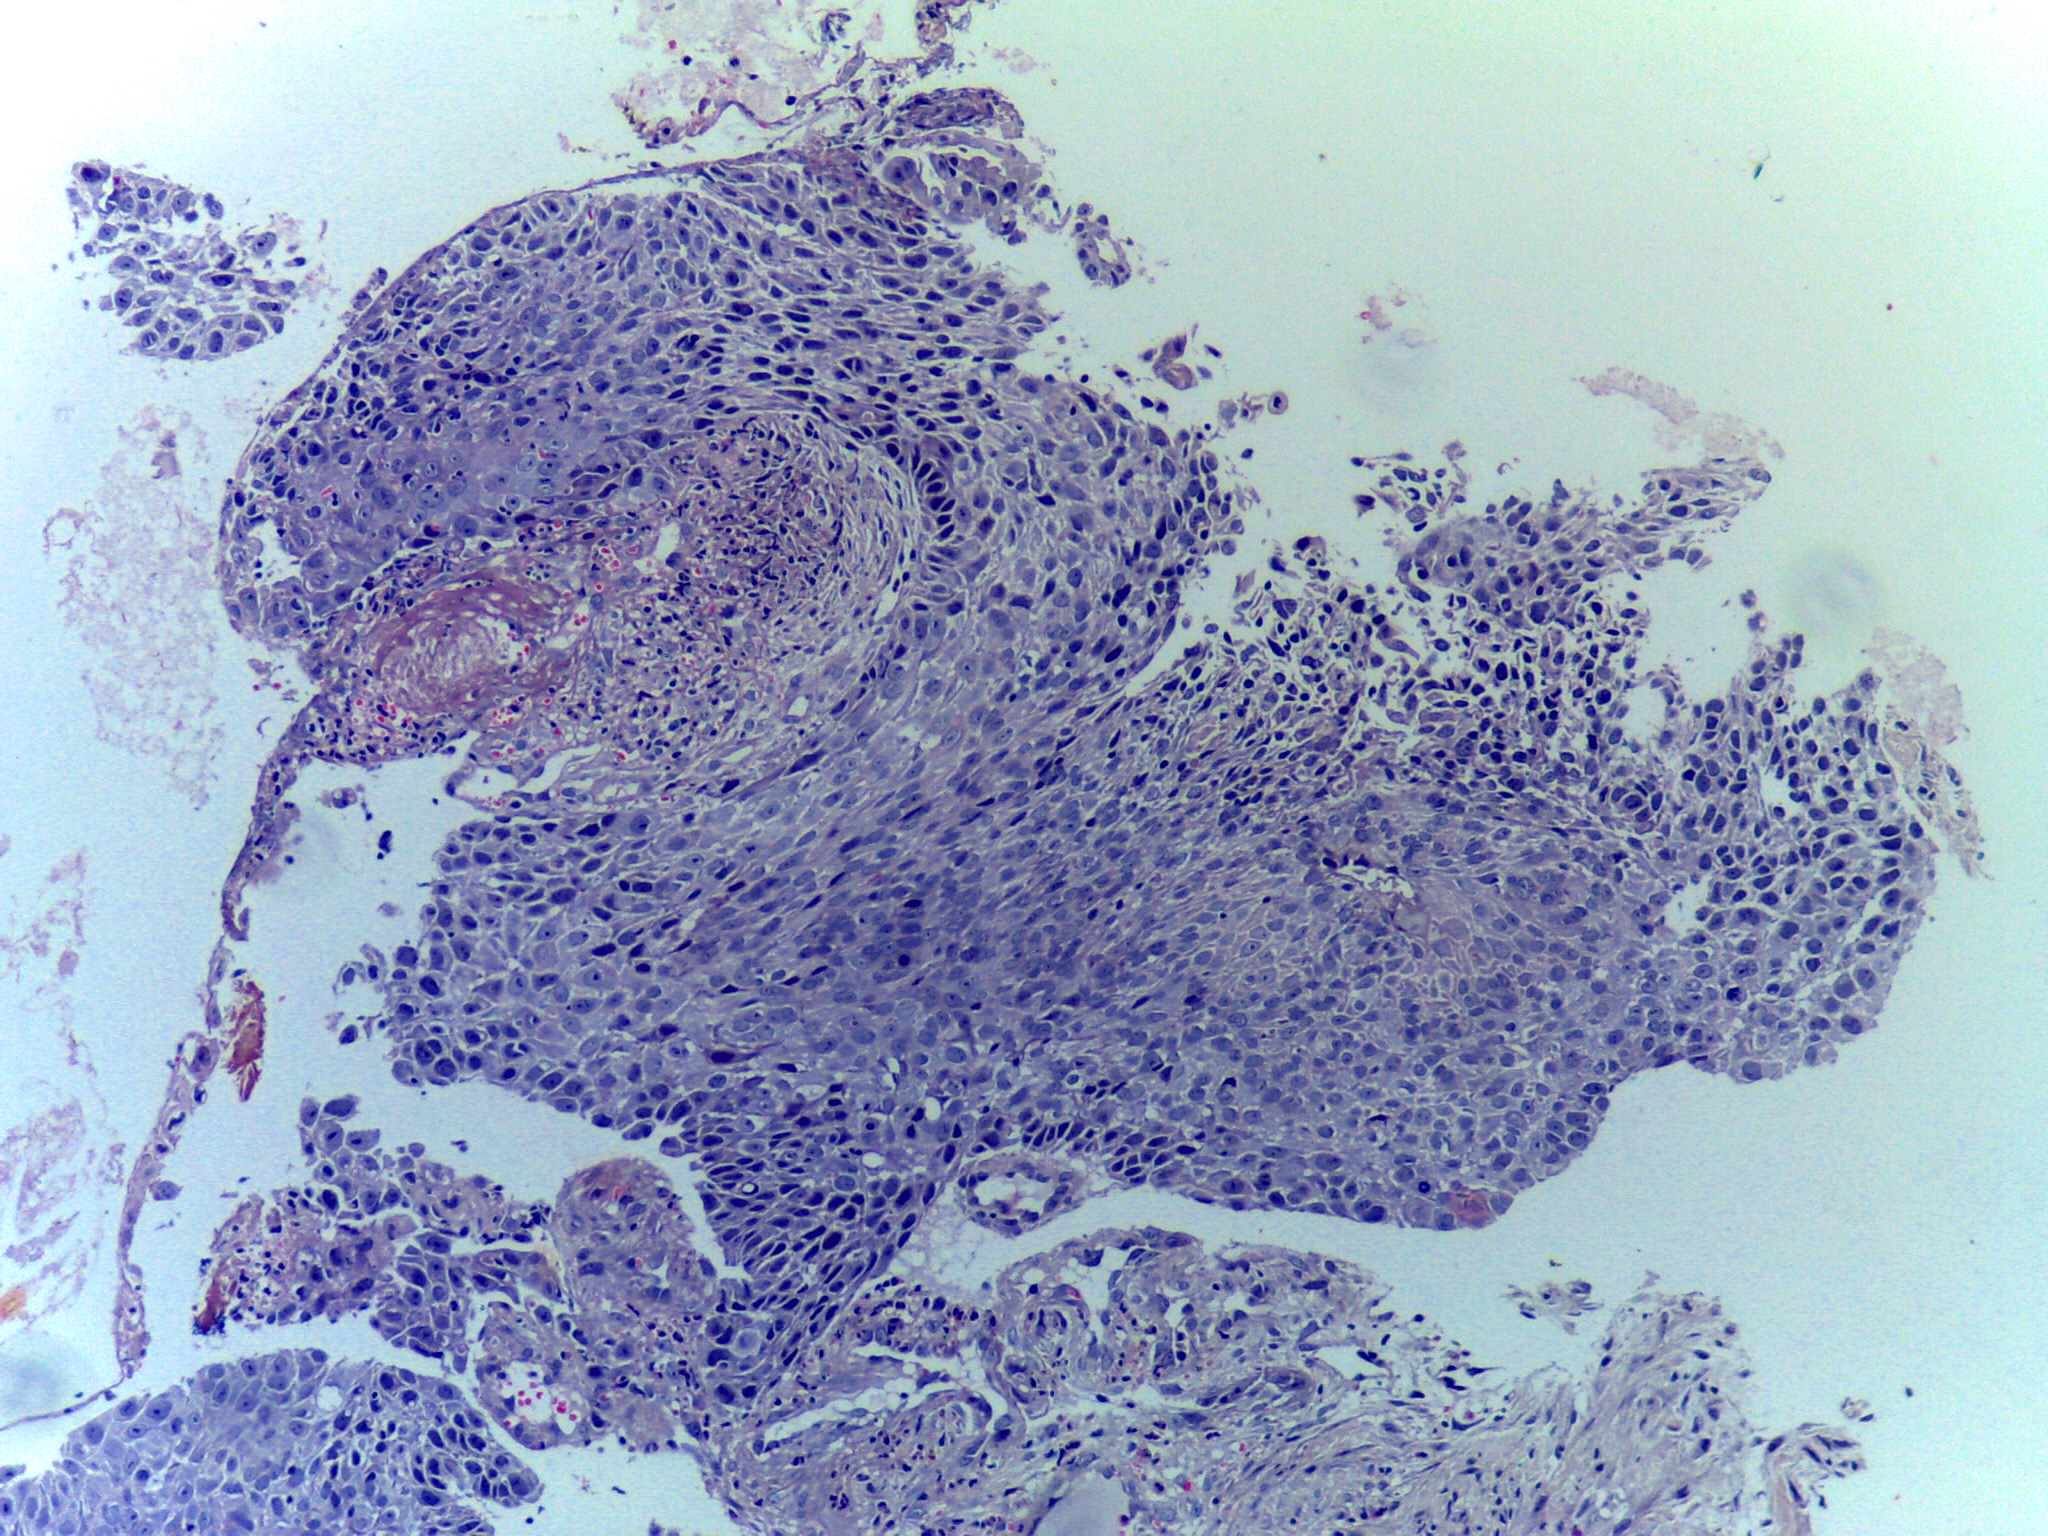
Diagnosis: OSCC